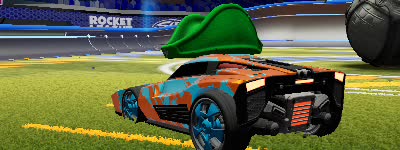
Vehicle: breakout